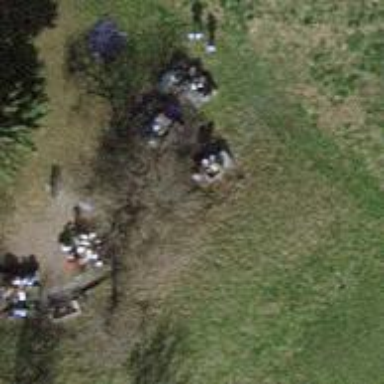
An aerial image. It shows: Barbecue facility.